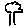
Label: tree